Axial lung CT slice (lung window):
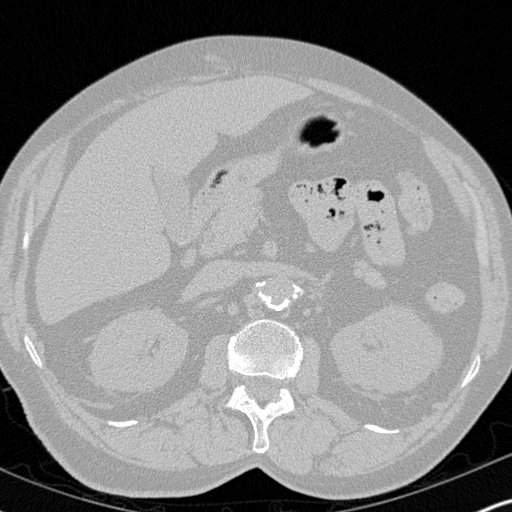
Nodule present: no